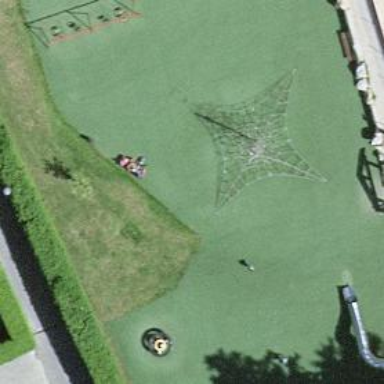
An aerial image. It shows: Playground area for leisure activities on the land.